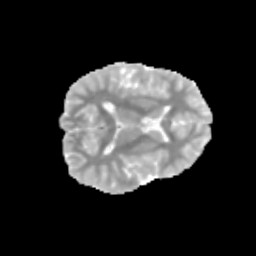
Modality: MD
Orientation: axial
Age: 13
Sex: female
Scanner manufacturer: siemens
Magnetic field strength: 3 T
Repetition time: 3.8 s
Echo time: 0.07 s